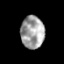
Tissue: prostate
Cell type: Fibroblasts
Senescence score: 0.7303
Nuclear area (px): 751
Mean DAPI intensity: 162.292